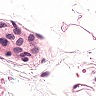
Metastatic tissue present: yes